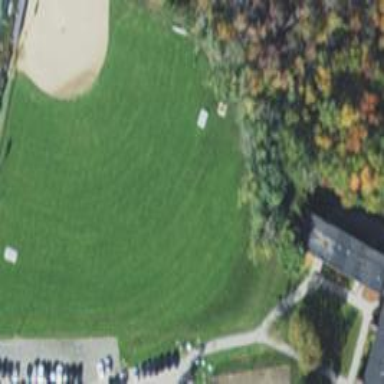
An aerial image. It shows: Baseball/softball pitch for leisure and sports activities.